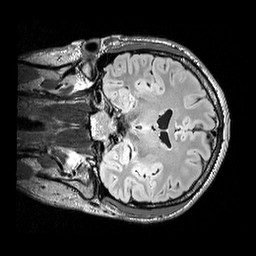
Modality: FLAIR
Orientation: coronal
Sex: male
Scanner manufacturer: siemens
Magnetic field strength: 3 T
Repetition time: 5 s
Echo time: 0.395 s